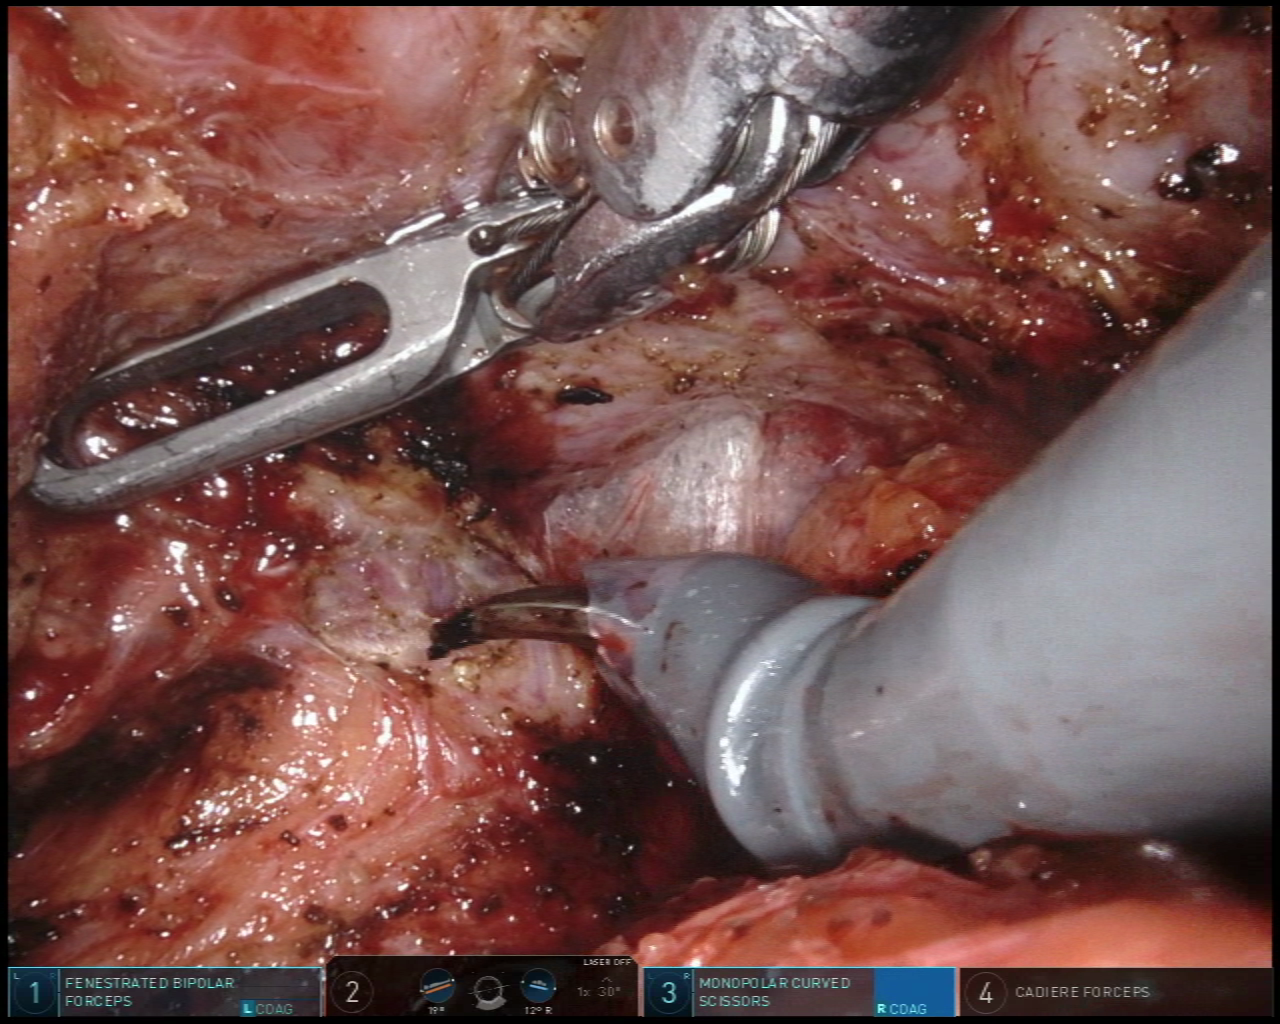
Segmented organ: vesicular_glands
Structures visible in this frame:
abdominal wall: no
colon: no
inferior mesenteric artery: no
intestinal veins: no
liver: no
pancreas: no
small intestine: no
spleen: no
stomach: no
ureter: no
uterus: no
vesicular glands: yes